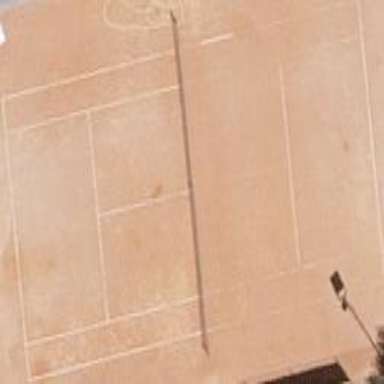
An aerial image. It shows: Tennis court in leisure pitch.